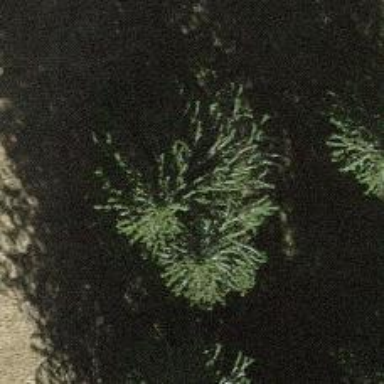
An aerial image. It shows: Beautiful tree in nature.